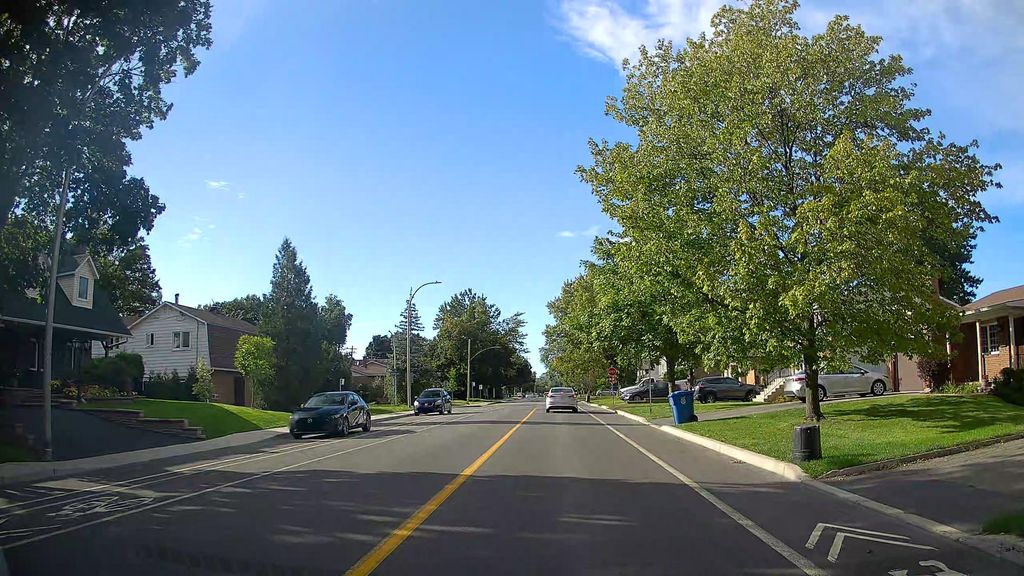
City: montreal